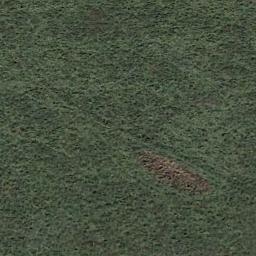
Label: meadow